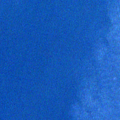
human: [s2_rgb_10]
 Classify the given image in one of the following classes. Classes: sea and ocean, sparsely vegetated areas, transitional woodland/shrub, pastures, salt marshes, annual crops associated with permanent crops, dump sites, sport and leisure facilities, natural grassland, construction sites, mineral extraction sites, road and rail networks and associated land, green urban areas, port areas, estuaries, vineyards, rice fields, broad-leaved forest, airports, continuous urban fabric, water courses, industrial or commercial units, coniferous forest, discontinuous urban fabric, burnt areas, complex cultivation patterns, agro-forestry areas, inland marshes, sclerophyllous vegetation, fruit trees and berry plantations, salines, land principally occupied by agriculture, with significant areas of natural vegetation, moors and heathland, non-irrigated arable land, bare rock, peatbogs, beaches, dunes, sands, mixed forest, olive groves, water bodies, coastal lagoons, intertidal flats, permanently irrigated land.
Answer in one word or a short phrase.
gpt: sea and ocean